Interaction volume radius: 10 \u00c5
Interaction volume height: 15 \u00c5
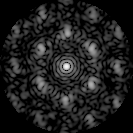
Disorder parameter: 0.5333